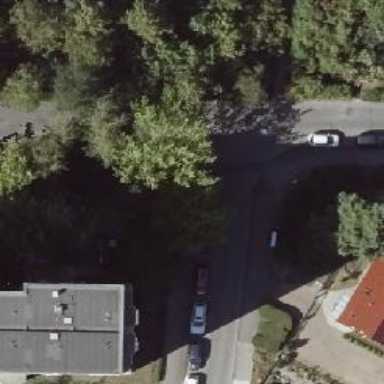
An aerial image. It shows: Asphalt road in residential area.